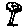
Label: tree